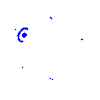
Particle: pion